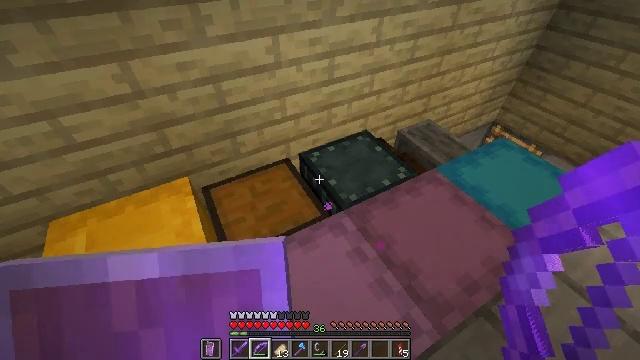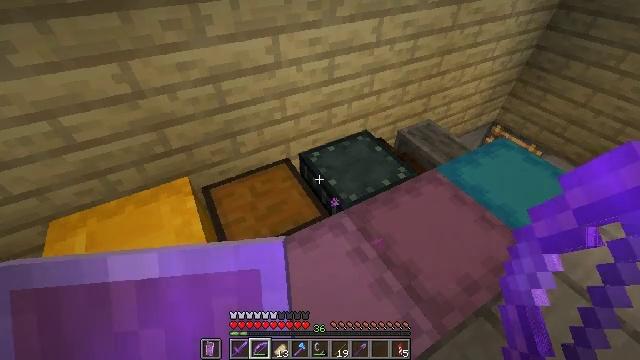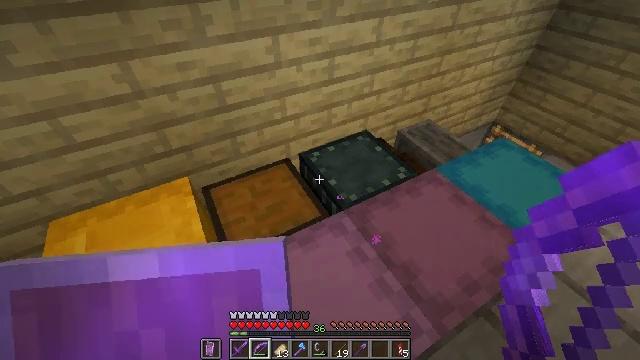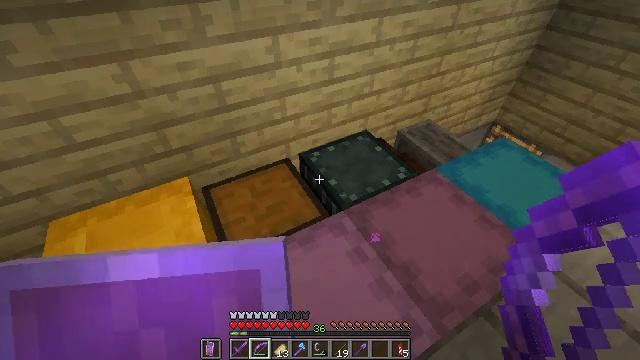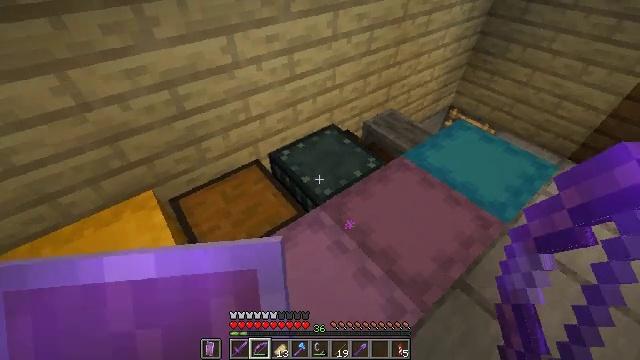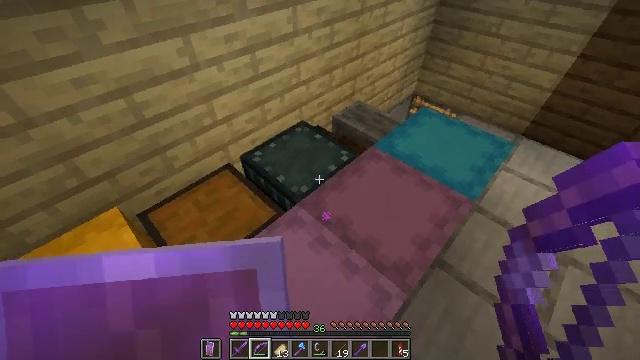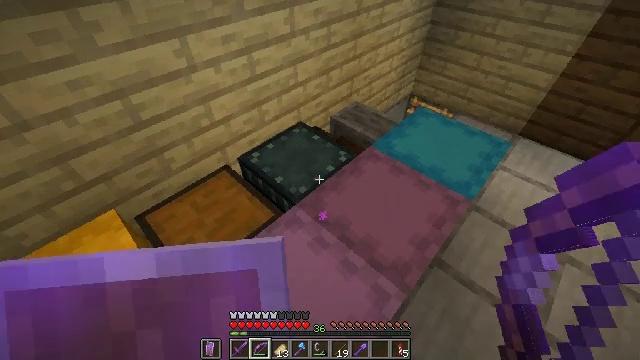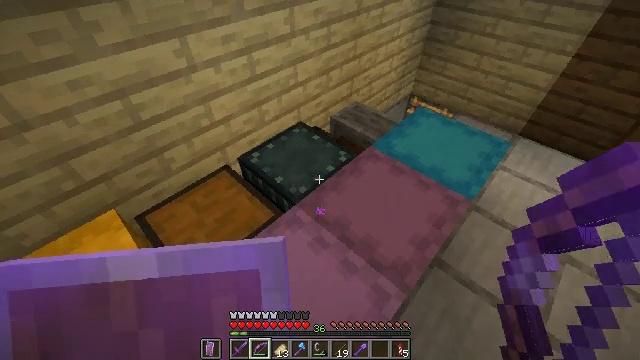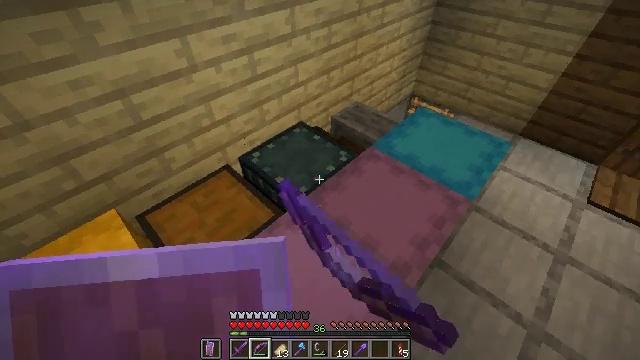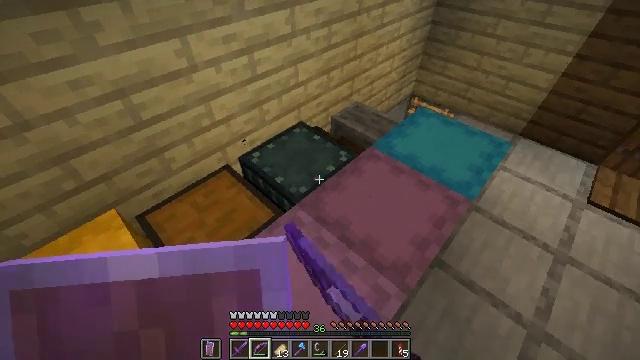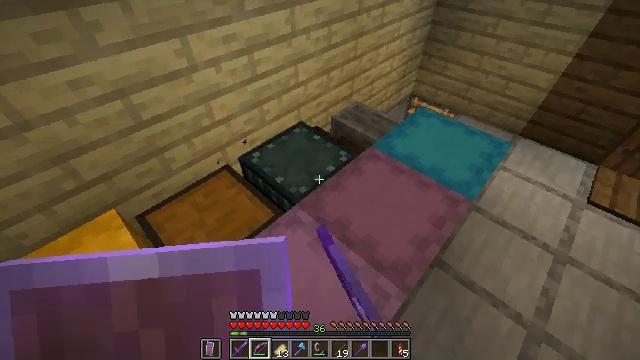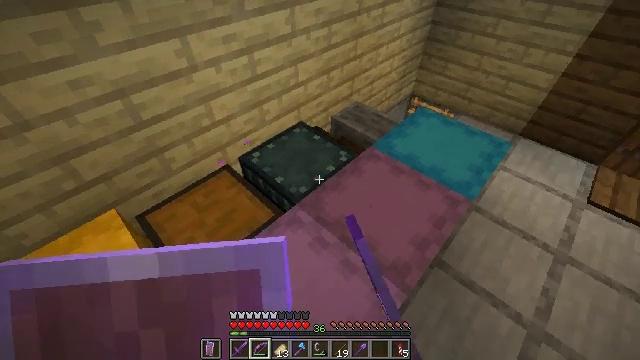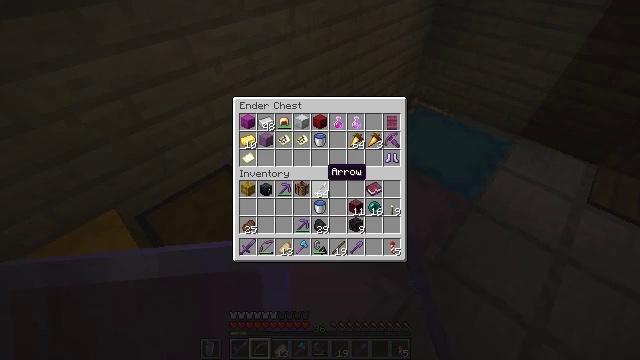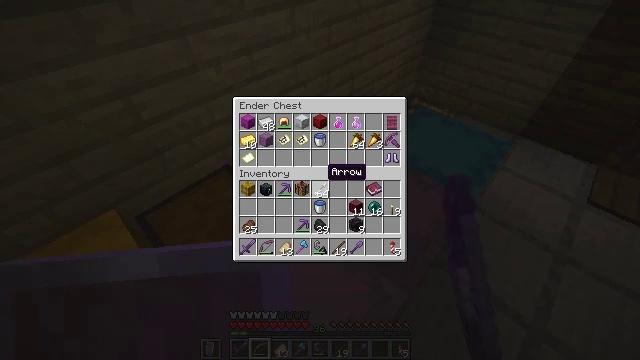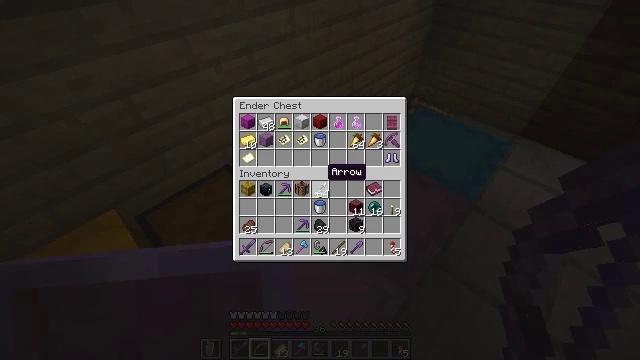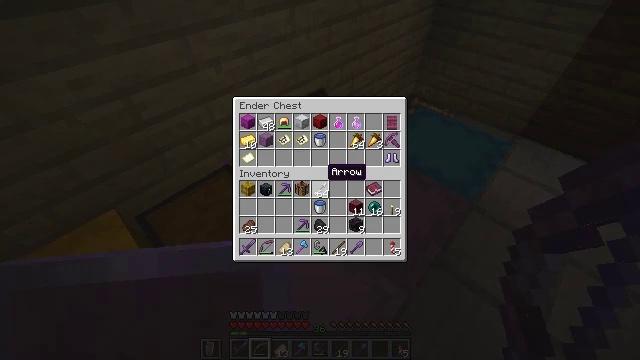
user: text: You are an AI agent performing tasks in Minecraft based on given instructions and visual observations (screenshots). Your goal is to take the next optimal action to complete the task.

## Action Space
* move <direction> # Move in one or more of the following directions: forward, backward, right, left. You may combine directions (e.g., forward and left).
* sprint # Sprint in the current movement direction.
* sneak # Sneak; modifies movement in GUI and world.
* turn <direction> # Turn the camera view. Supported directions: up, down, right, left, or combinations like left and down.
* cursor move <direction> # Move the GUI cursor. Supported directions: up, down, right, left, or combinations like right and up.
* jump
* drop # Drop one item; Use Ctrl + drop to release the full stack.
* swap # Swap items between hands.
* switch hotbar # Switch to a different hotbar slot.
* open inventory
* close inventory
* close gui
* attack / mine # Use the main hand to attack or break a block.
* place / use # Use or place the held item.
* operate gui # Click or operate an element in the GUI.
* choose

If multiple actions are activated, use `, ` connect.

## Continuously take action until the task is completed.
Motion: motion action
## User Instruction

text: Collect your yellow shulker box.
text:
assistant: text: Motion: no_op
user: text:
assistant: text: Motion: no_op
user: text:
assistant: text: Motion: no_op
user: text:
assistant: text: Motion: turn right
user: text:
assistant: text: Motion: turn right
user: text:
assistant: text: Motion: no_op
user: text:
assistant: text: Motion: use / place
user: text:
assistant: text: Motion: use / place
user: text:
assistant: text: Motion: use / place
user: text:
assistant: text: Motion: use / place
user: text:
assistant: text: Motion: no_op
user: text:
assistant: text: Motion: no_op
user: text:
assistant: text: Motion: no_op
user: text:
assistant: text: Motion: no_op
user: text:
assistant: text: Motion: no_op
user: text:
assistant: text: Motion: no_op
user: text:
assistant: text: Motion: no_op
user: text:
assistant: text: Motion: no_op
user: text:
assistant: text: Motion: no_op
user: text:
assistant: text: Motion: no_op
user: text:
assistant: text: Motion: no_op
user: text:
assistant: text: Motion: no_op
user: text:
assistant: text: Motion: no_op
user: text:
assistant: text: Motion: no_op
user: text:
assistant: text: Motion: no_op
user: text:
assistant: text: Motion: no_op
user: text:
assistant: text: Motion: no_op
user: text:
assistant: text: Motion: no_op
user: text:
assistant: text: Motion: no_op
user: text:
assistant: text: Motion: turn left